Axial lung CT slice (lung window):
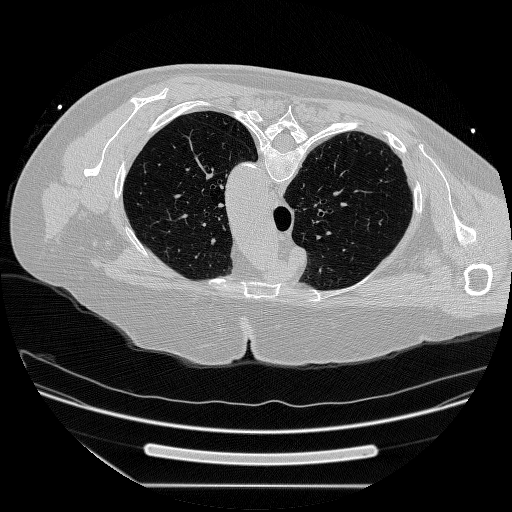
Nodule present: no